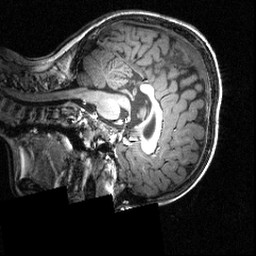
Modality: T1w
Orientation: sagittal
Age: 12
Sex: male
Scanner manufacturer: siemens
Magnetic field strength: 3.951 T
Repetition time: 1.5 s
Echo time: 0.00335 s